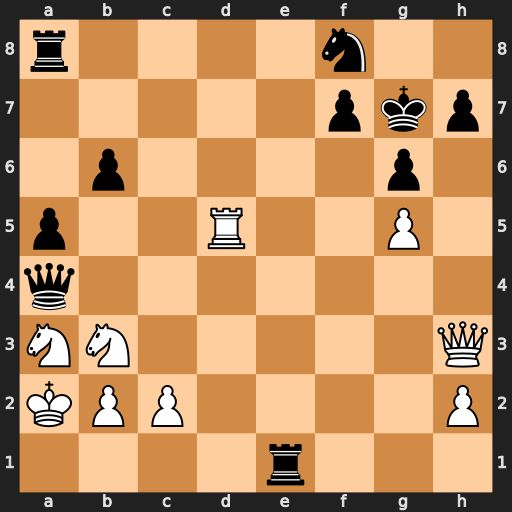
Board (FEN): r4n2/5pkp/1p4p1/p2R2P1/q7/NN5Q/KPP4P/4r3
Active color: w
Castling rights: -
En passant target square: -
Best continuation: Qc3+ Kg8 Qxe1